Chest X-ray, AP view. Patient: 4 years old, sex M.
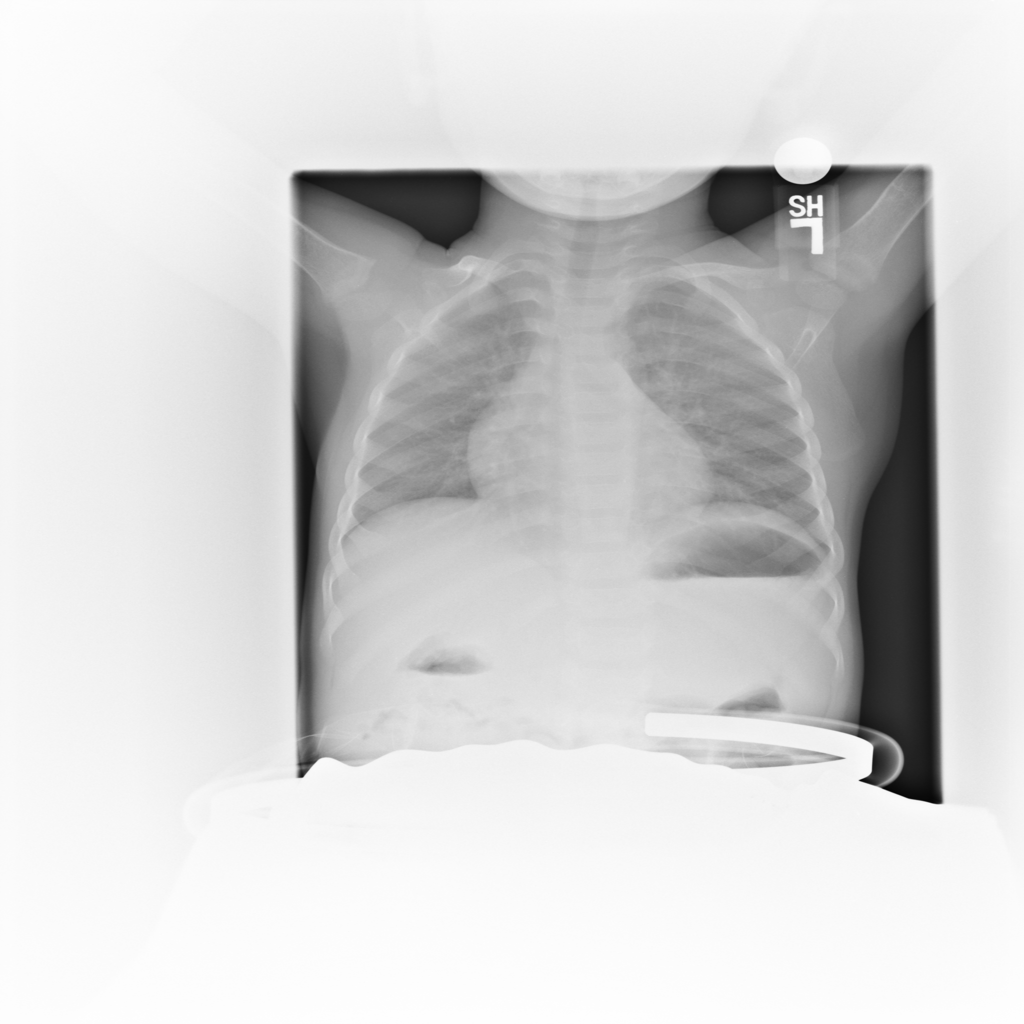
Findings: No Finding